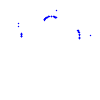
Particle: proton